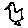
Label: bird